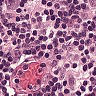
Metastatic tissue present: no